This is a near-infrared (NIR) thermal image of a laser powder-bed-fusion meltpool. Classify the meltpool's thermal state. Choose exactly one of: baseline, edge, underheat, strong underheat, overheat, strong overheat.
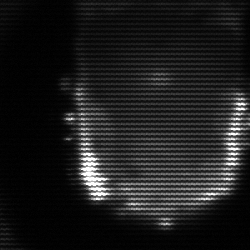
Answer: baseline